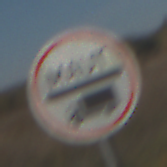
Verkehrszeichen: Mautpflicht
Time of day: MorningAfternoon
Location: Outdoor (Nature)
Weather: Clear
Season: Autumn
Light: Natural